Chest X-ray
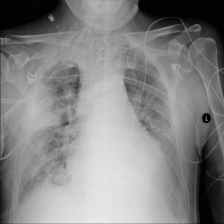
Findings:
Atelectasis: negative
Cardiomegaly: negative
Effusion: positive
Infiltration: negative
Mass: negative
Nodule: negative
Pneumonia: negative
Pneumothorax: negative
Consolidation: positive
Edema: negative
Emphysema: negative
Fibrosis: negative
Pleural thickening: negative
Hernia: negative